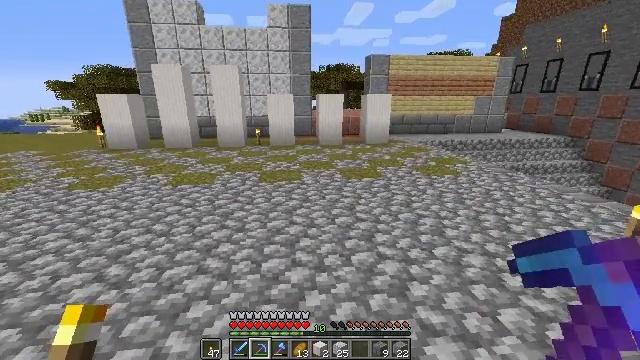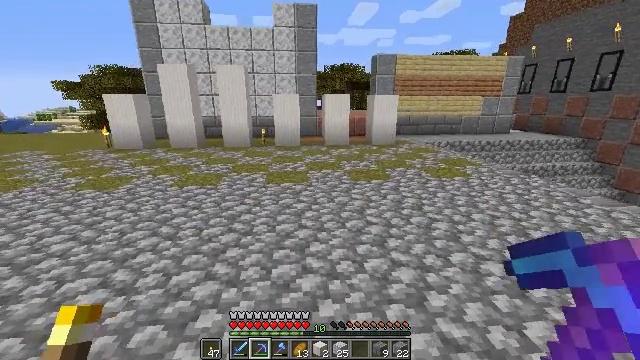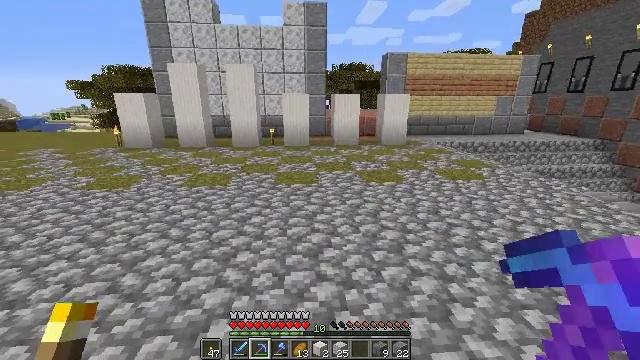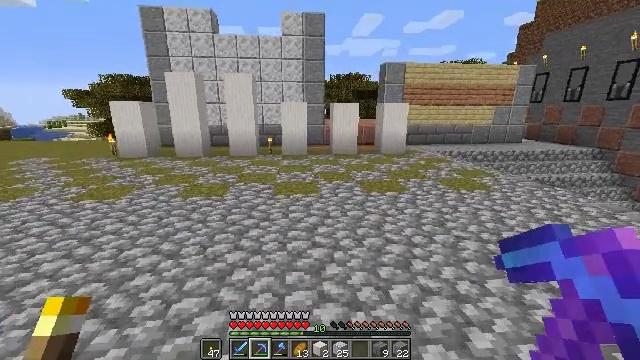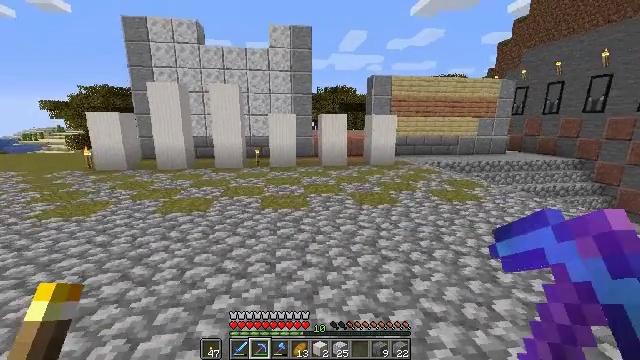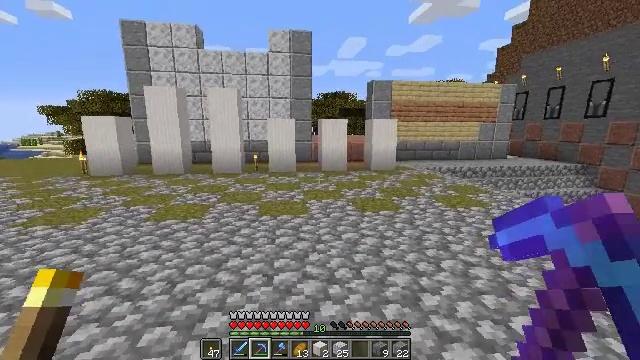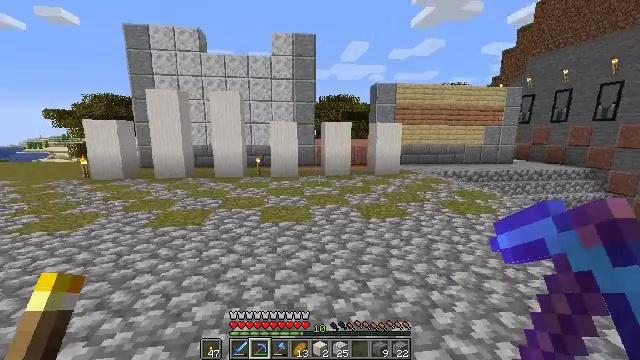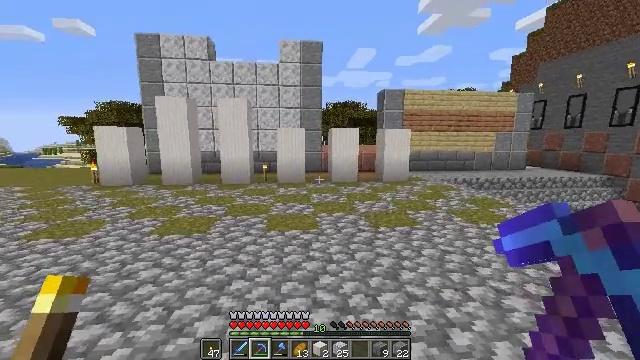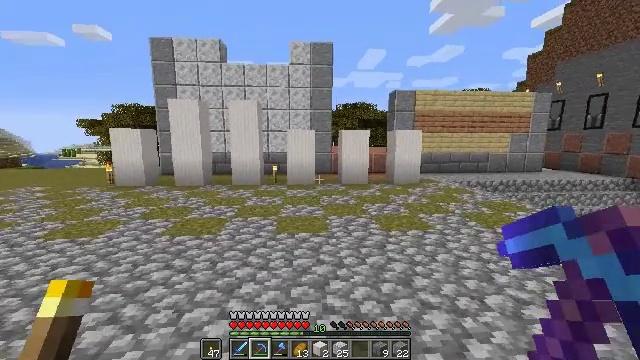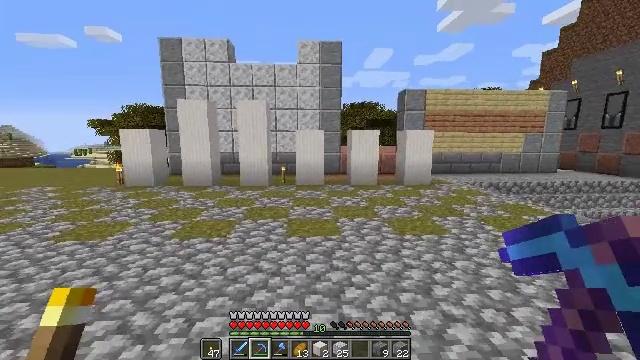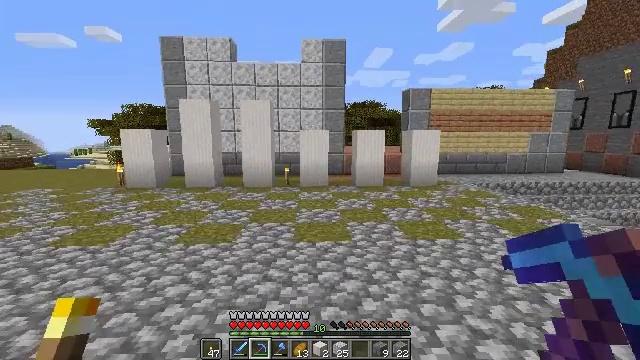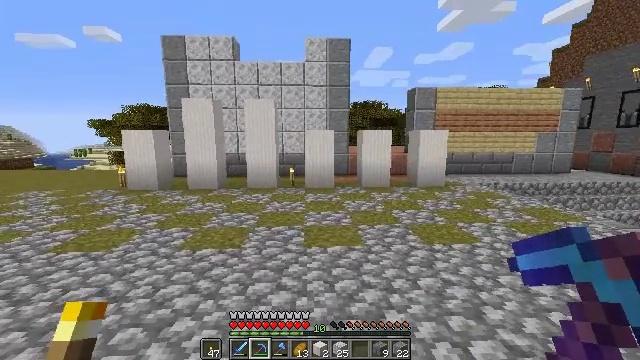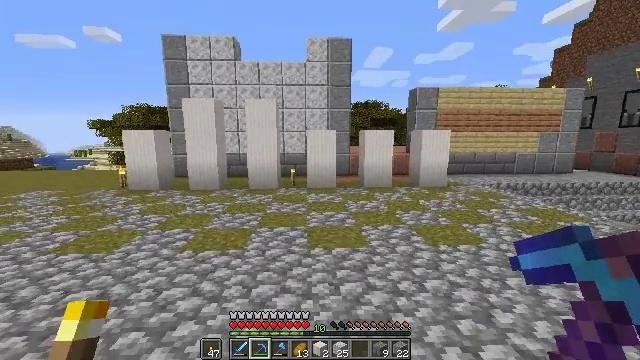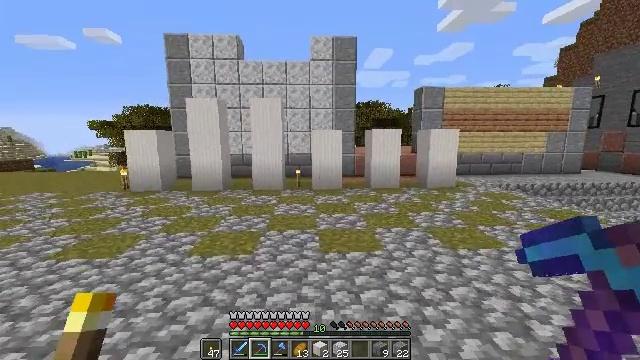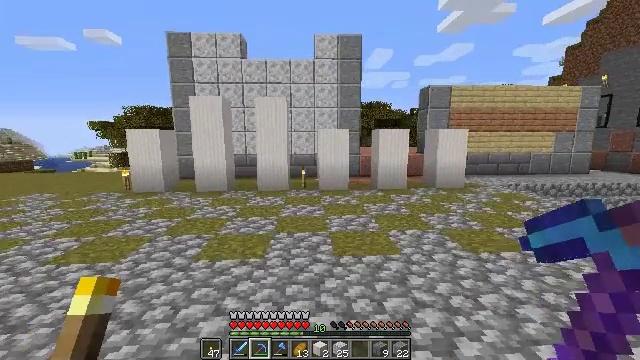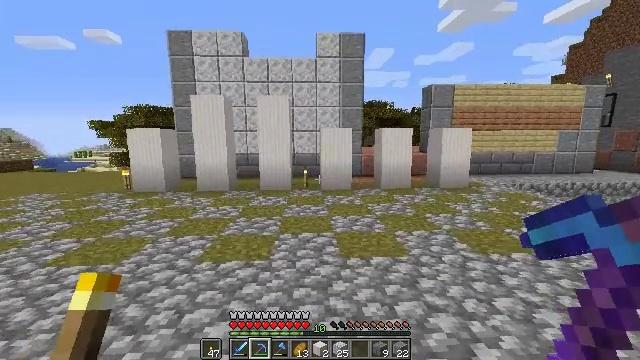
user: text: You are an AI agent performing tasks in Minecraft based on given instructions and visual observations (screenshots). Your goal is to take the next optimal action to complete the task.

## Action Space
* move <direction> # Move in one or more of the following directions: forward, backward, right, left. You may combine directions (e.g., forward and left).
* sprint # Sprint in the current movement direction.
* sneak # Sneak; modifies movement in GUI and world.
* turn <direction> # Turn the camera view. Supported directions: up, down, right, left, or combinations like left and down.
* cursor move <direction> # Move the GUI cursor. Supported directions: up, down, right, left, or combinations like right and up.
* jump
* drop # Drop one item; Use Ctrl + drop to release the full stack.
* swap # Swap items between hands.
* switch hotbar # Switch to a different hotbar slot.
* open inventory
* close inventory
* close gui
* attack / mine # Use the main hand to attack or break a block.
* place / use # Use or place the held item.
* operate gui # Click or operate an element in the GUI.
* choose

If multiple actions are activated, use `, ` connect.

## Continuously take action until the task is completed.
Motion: motion action
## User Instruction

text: Attack the quartz pillar to collect it.
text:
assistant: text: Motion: move forward and move left
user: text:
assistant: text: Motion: move forward, turn left
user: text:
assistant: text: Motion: move forward, turn up
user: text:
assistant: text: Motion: move forward, turn right and up
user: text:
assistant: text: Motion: move forward, turn up
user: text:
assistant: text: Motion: no_op
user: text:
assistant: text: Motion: turn left and up
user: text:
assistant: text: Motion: move forward and move left, turn left
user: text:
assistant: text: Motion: move forward and move left, turn left
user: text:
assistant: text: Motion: move forward and move left
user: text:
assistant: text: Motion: move forward and move left
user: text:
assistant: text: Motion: move forward and move left
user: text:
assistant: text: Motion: move forward and move left
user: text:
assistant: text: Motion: move forward and move left
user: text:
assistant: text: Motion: move forward and move left
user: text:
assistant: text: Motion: move forward and move left
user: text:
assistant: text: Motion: move forward and move left
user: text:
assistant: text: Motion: move forward and move left
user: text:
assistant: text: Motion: move forward and move left
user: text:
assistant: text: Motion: move forward and move left
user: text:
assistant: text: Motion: move forward and move left
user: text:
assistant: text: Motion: move forward and move left
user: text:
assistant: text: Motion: move forward and move left
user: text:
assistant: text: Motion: move forward and move left
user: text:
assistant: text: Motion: move forward and move left
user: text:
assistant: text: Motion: move forward and move left
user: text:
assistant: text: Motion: move forward and move left
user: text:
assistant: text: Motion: move forward and move left
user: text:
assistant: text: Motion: move forward and move left
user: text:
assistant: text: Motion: move forward and move left